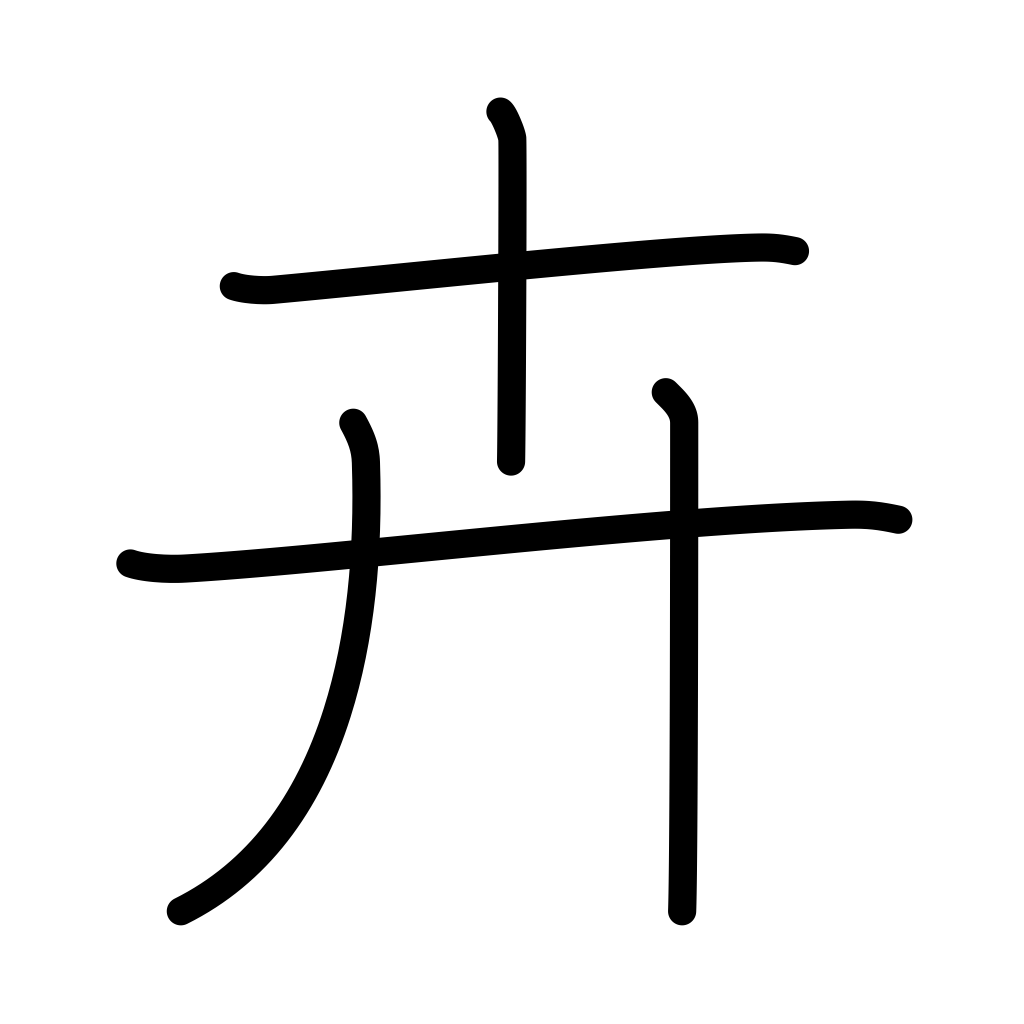
Meaning: grass